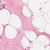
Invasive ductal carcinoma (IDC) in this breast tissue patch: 0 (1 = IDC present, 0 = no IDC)